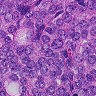
Metastatic tissue present: yes